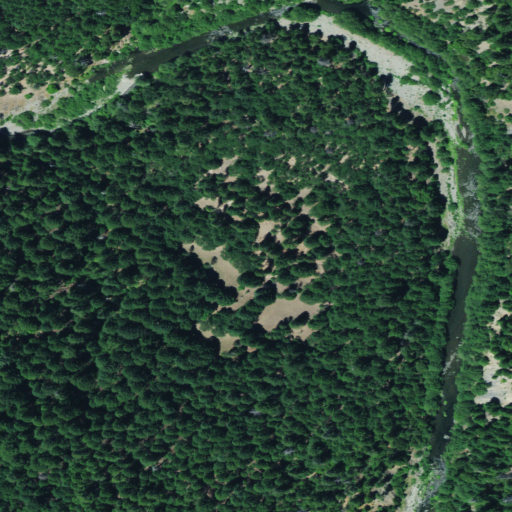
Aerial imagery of plain(s) in California named Hoffman Flat containing evergreen forest, shrub, mixed forest, and open development